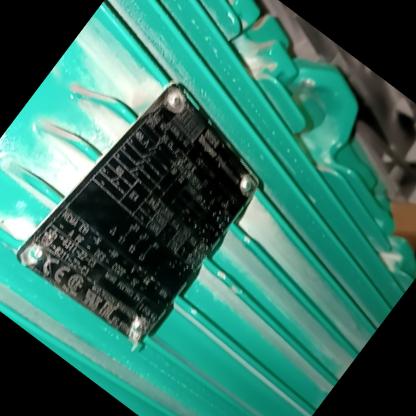
Klasa: tabliczka-znamionowa